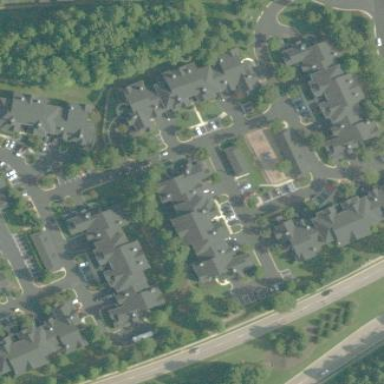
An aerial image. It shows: Residential building.